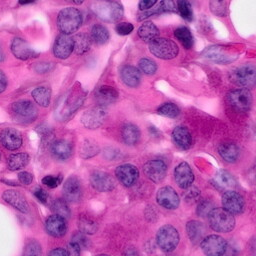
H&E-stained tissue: Pancreatic